Question: Basically, I'm trying to make a layering system with OpenGL|es that has to support (layers can have sublayers and so on). When a layer has a parent, it has to be clipped to its parent layer when it is drawn. When all layers are rectangular, it is fairly straight forward and I can just work out the intersections and crop out the out of bounds bits. However, each layer can also have a transform matrix and if we transform a layer inside another layer, it will no longer be rectangular meaning that I can't just work out the intersections.
The illustration below shows the issue ():

For the above example, a 'glScissor' call would be sufficient to set a rectangular bounding box but this will not do as the parent layer can also be transformed (so it will no longer be rectangular). Also, if a parent layer is transformed, the child's transform matrix is multiplied by the parent's before the child is rendered, therefore creating an illusion of the child being inside the parent even when it is transformed.
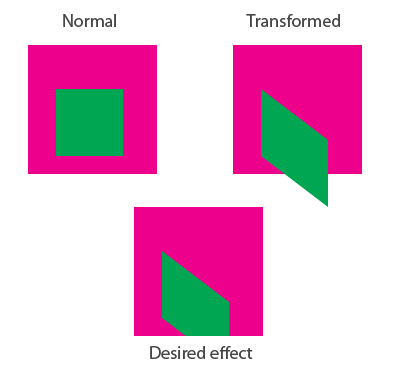
Answer: A few suggestions:
- - -